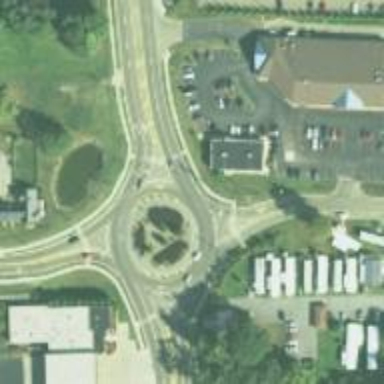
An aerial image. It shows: Primary highway intersecting roundabout.